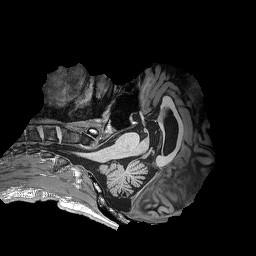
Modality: T1w
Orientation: axial
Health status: healthy